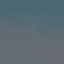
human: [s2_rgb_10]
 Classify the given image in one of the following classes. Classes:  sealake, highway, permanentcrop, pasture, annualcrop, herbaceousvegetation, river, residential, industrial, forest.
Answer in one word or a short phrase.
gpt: SeaLake